Interaction volume radius: 5 \u00c5
Interaction volume height: 10 \u00c5
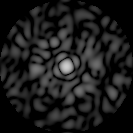
Disorder parameter: 0.8532